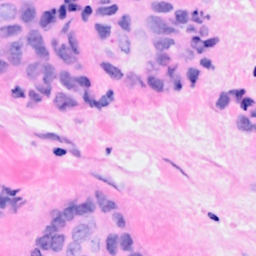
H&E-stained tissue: Breast